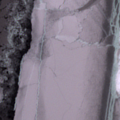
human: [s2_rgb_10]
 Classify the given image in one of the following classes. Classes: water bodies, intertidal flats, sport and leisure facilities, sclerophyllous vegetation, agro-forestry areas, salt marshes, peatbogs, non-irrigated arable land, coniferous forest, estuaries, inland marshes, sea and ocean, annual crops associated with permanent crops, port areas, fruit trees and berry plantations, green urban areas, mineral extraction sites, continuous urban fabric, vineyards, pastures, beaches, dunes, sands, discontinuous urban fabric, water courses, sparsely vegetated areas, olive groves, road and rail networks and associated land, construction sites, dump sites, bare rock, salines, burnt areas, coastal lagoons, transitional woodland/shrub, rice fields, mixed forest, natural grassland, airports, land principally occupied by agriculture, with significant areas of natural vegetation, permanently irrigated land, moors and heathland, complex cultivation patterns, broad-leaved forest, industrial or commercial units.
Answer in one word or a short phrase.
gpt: sea and ocean